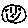
Label: smiley face